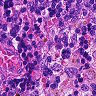
Metastatic tissue present: no